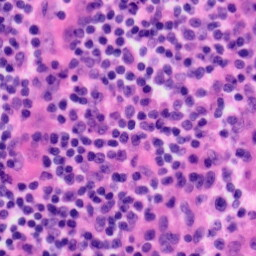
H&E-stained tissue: Tonsil